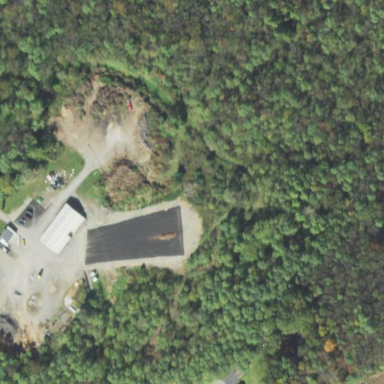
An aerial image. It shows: Recycling center.